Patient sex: M
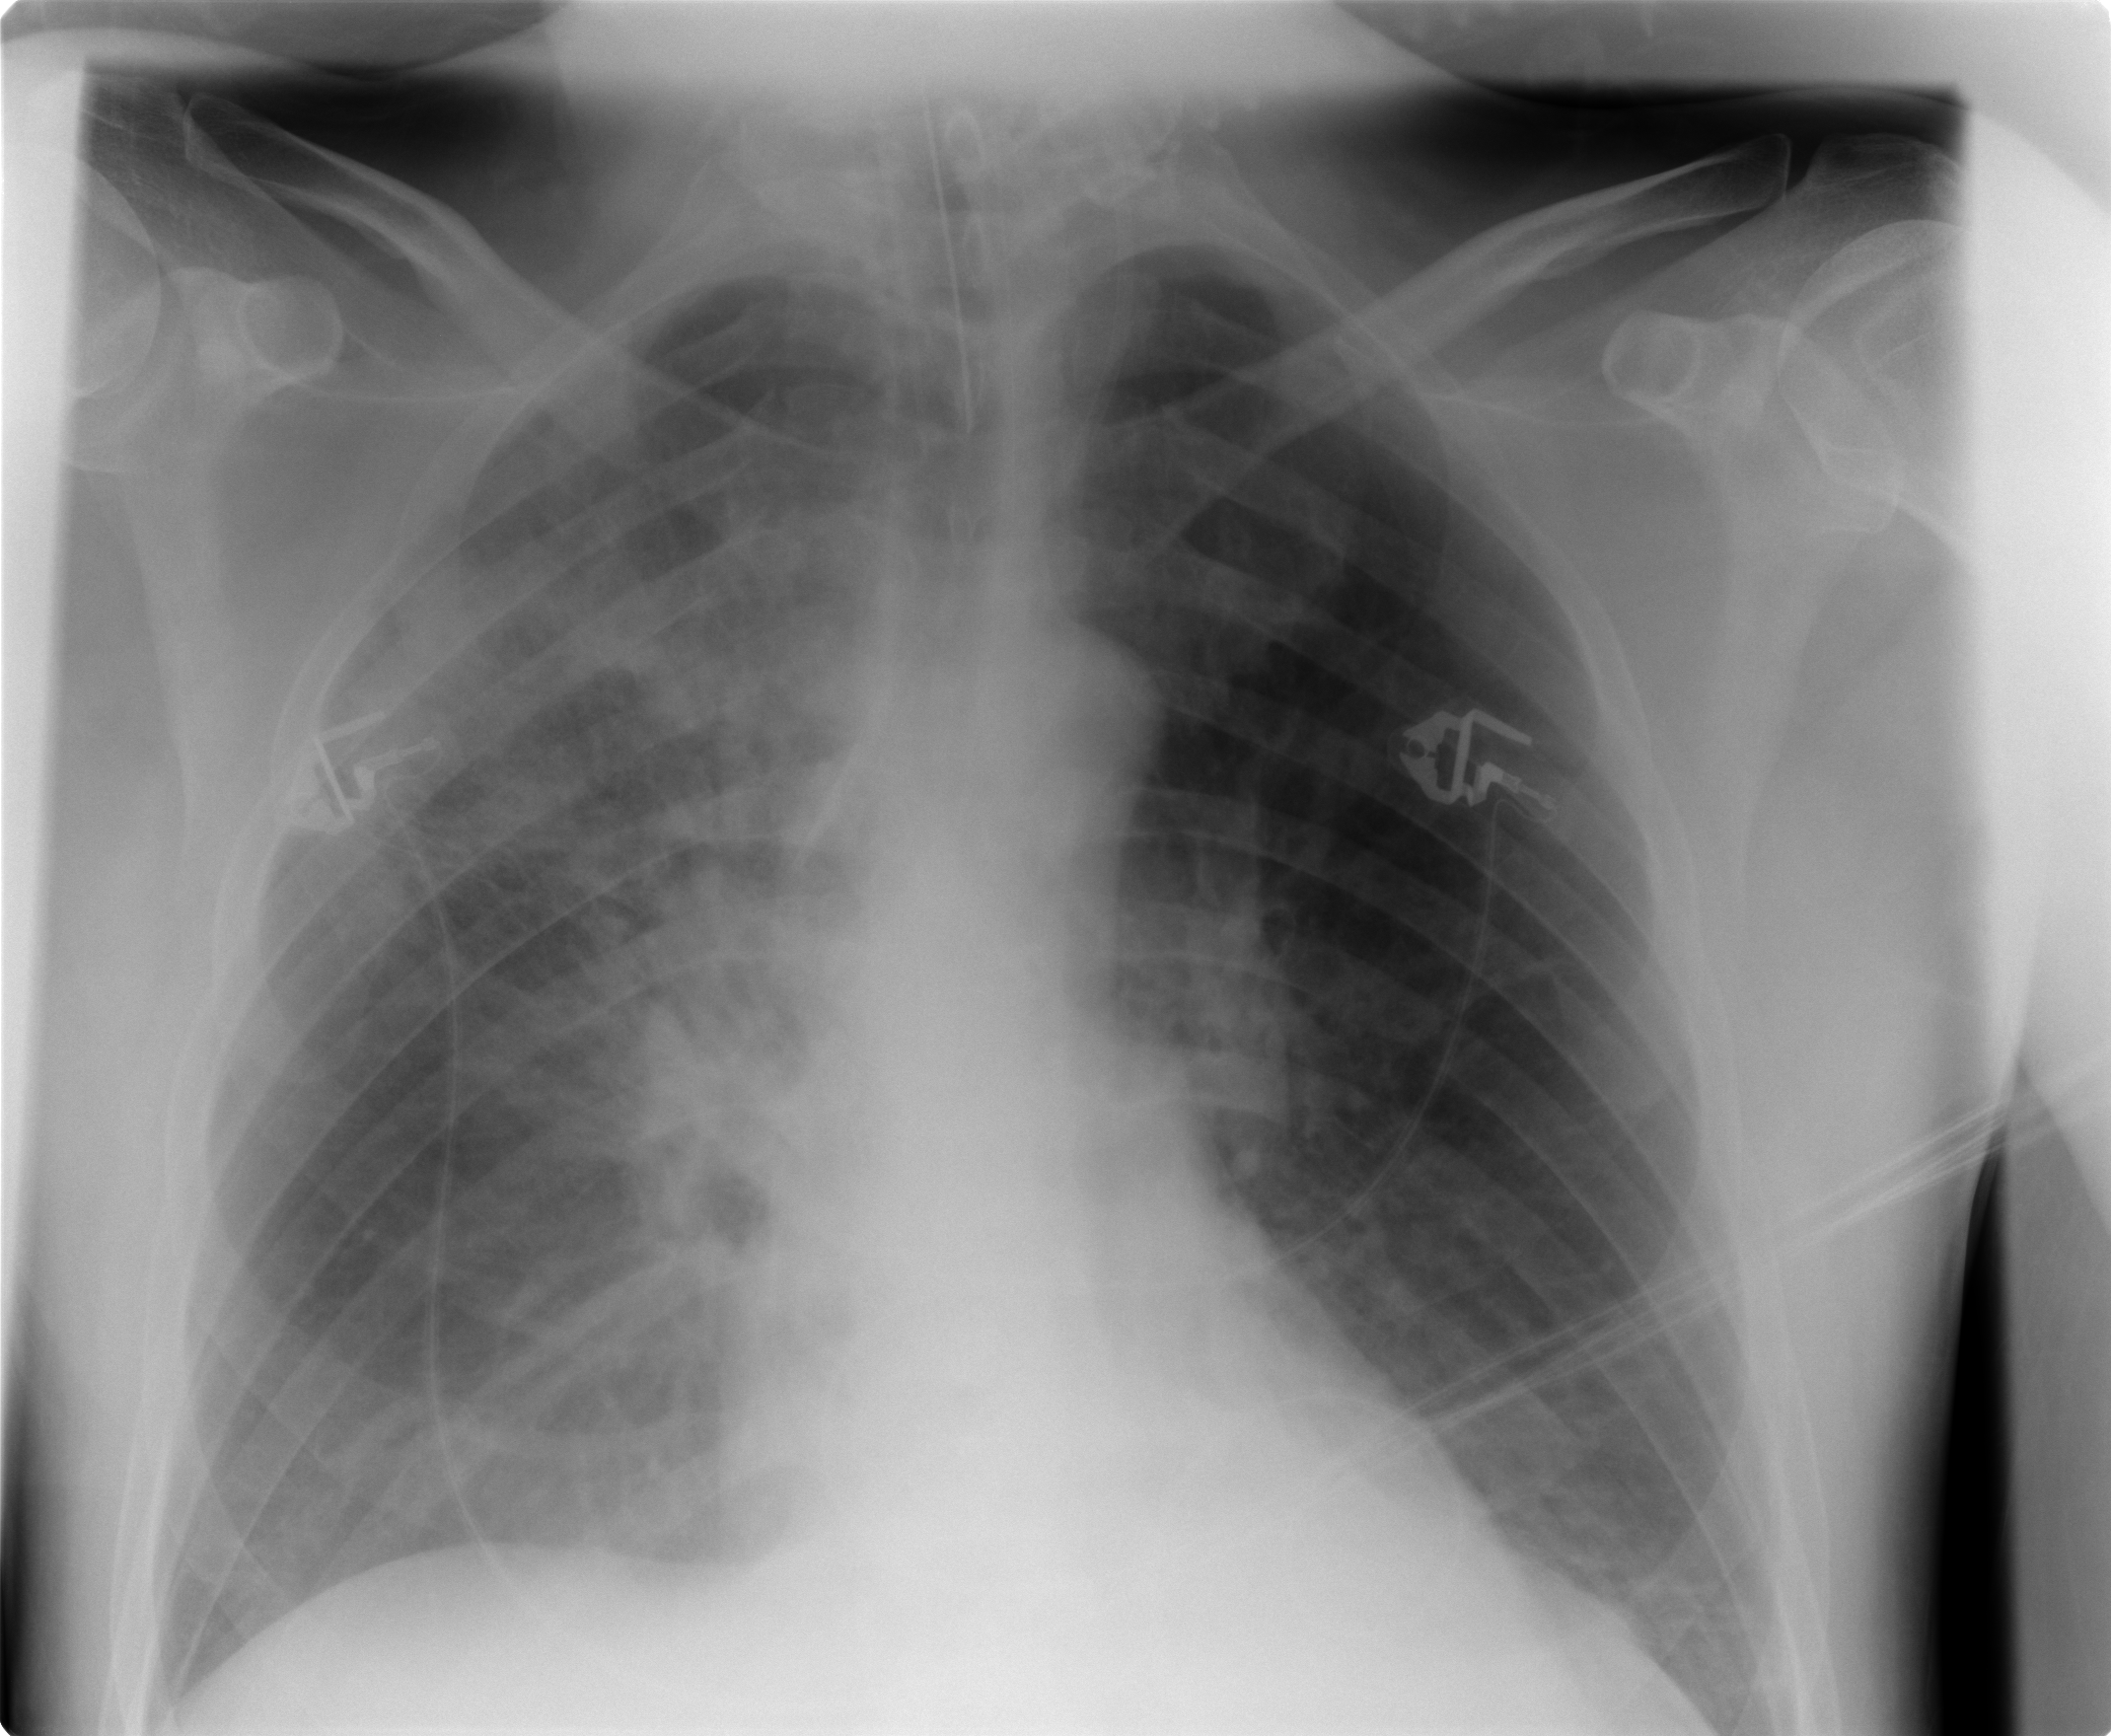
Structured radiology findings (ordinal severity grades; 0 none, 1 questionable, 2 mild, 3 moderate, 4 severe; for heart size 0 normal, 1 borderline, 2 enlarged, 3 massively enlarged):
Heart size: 0
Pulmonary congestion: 2
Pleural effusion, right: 1
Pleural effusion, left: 1
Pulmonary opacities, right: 3
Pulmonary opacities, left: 1
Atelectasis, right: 3
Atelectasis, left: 0